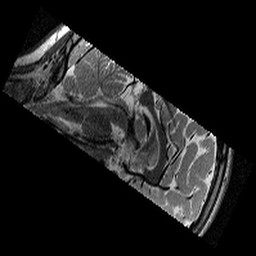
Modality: T2w
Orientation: sagittal
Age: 11
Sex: female
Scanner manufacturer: siemens
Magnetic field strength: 3 T
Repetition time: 9.23 s
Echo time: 0.067 s